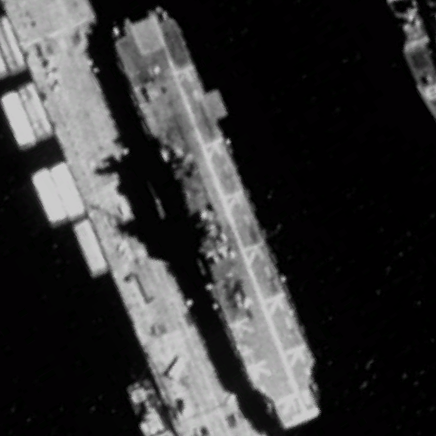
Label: assault